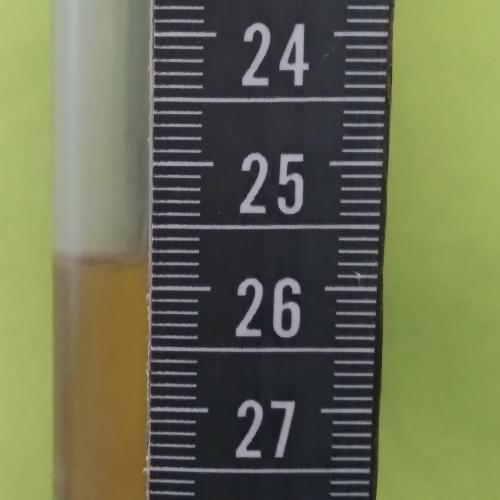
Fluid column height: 25.8 cm